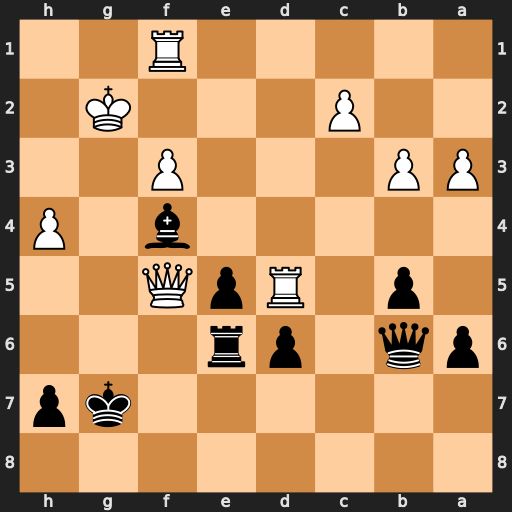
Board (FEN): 8/6kp/pq1pr3/1p1RpQ2/5b1P/PP3P2/2P3K1/5R2
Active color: b
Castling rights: -
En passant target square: -
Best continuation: Rg6+ Kh1 Qd8 Qh3 Kh8 Rfd1 Rg3